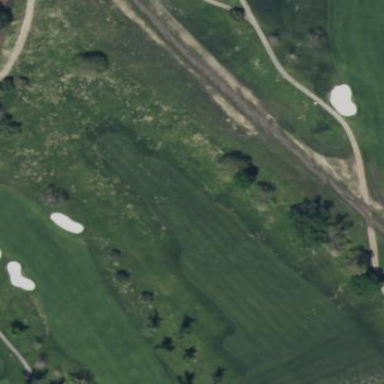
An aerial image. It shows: Grassy area used as driving range for golf.